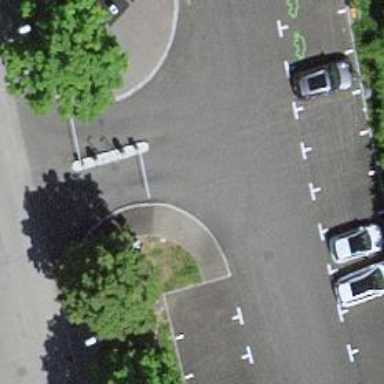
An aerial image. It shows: Road serving as parking aisle.